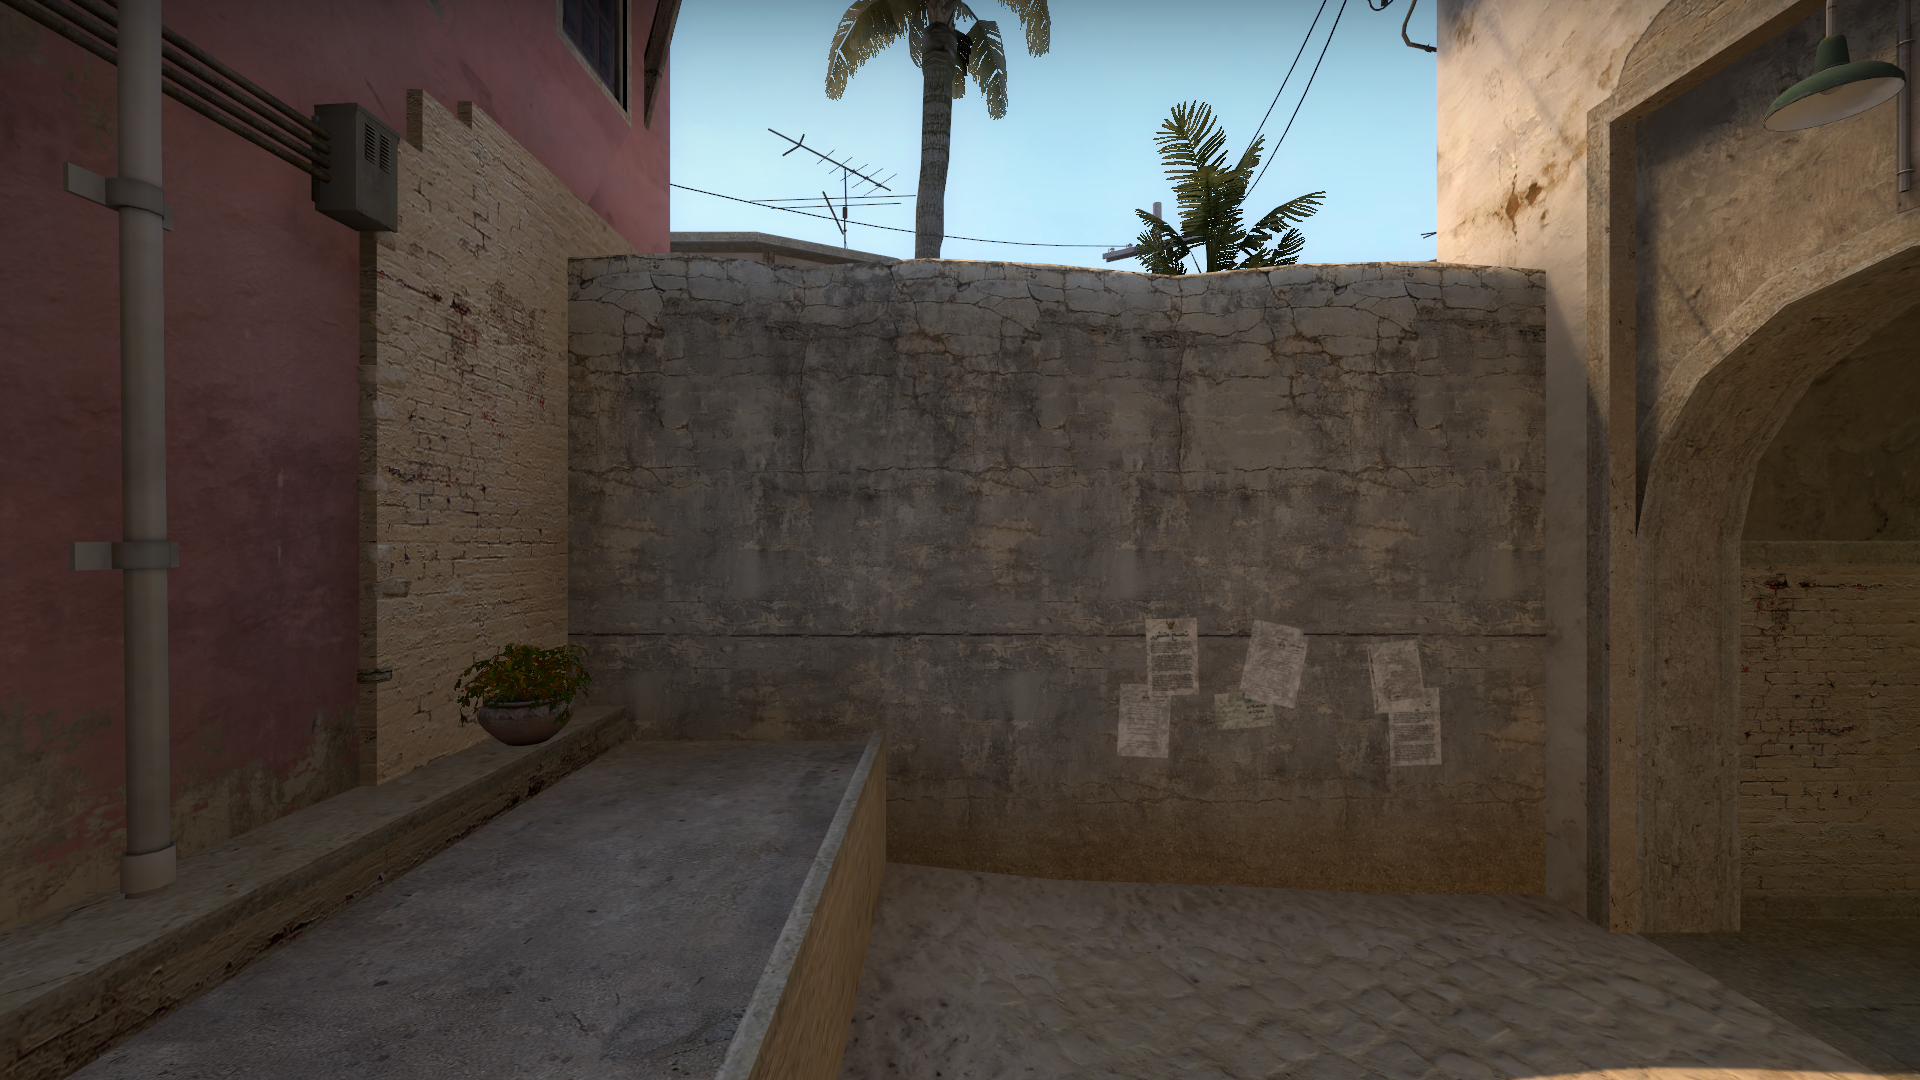
Map: de_mirage